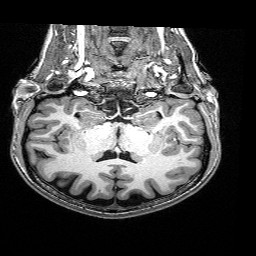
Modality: T1w
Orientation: sagittal